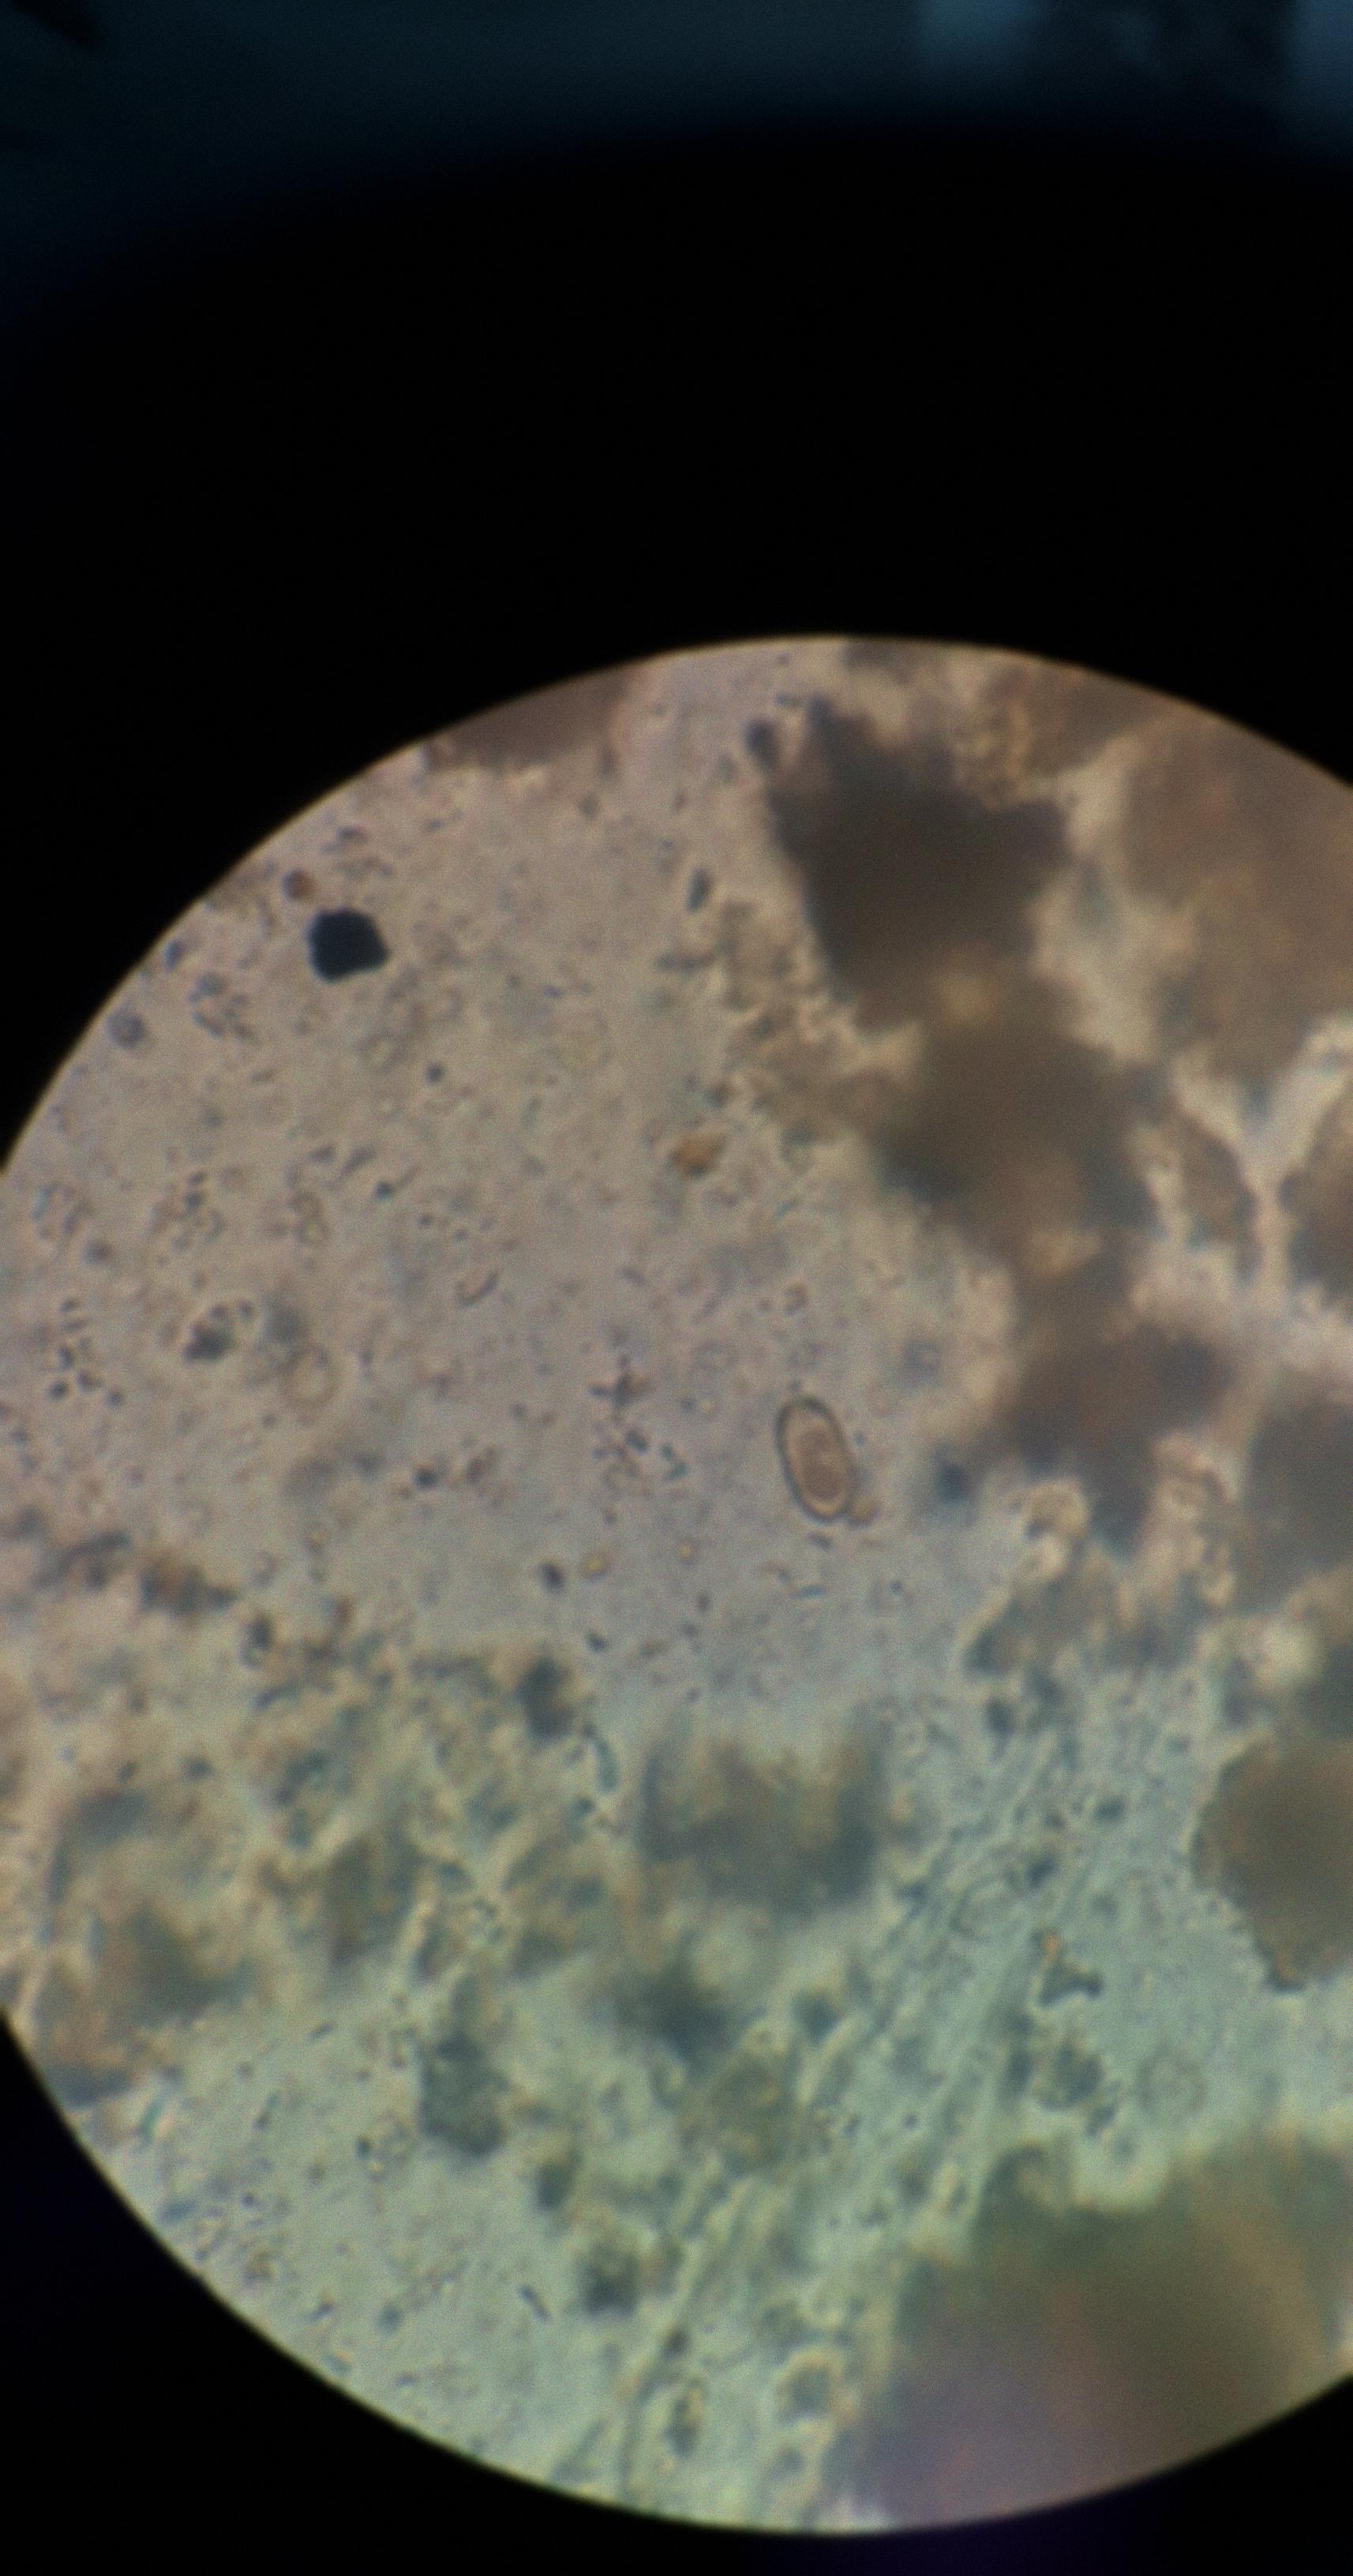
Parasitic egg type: Capillaria philippinensis